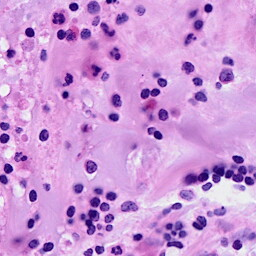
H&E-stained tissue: Breast